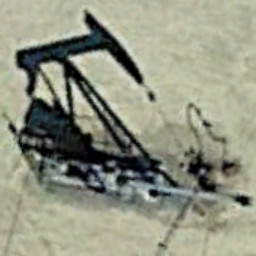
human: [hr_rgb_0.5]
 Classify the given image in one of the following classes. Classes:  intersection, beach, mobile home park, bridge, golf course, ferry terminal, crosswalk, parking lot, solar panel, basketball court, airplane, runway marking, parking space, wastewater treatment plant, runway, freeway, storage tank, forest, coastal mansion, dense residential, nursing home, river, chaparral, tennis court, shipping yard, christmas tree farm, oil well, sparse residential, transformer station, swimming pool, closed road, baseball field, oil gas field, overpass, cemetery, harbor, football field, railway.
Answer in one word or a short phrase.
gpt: oil well